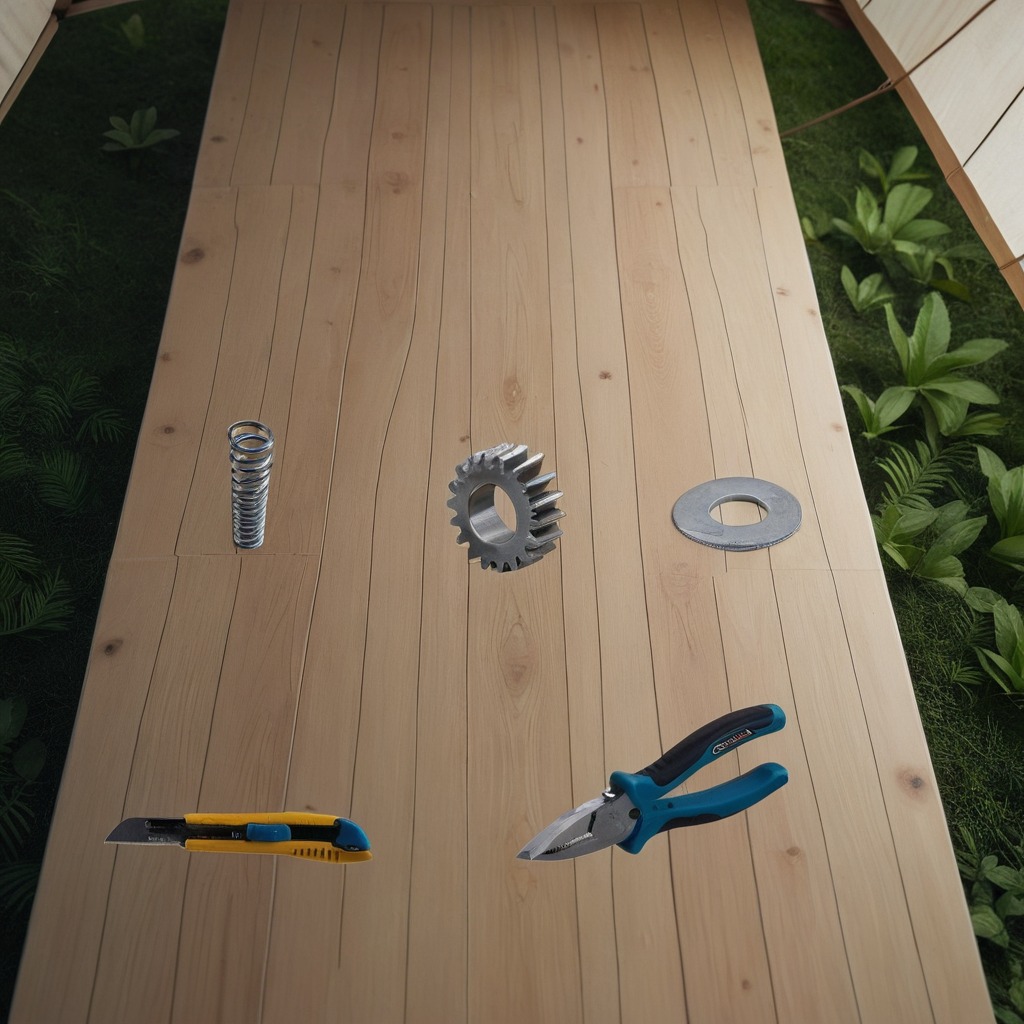
A steel gear with teeth, a utility knife, a flat metal washer, a pair of pliers, and a coiled metal spring are lying on a wooden table inside a jungle field workshop tent.